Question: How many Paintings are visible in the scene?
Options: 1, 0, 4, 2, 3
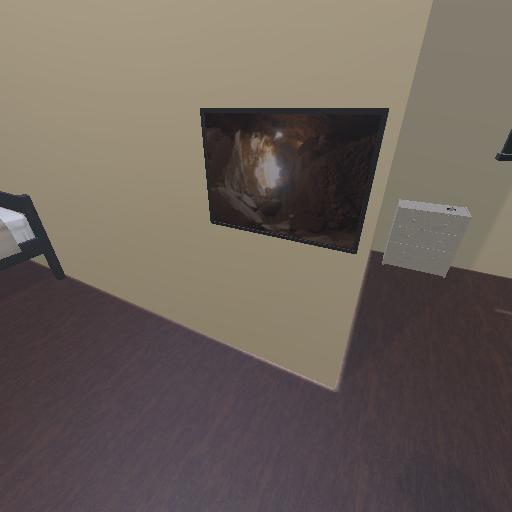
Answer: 1